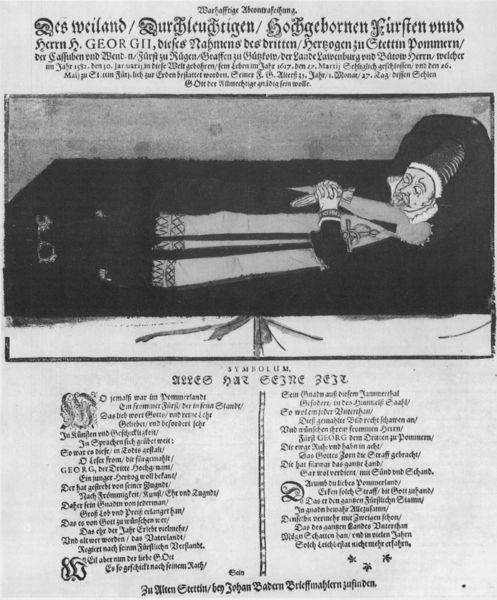
Titel: Warhafftige Abcontrafeihung. Des weiland/ Durchleuchtigen/ Hochgebornen Fürsten vnnd Herrn H. GEORGII
Künstler: Johann Bader
Standort: Wolfenbüttel
Institution: Herzog August Bibliothek
Schlagwörter: mann, schlaf, weiß, finger, grau, hut, schwarz, schal, haube, mütze, augen, falten, geschichte, gesicht, leiche, tod, tot, toter, bild, bildnis, hände, geistlicher, schrift, liegen, grafik, spalten, bischof, könig, papst, gefaltet, bett, robe, liegend, stola, geschlossen, unterschrift, buch, kreuz, druck, initialen, seite, illustration, schwert, text, zeitung, initiale, gebet, fürst, verschränkt, prister, sarg, gefaltete hände, grab, totenbett, gedicht, aufgebahrt, heiland, fraktur, verzierungen, grablegung, georg, taxt, buchillustration, liegn, aufzählung, pabst, weiland